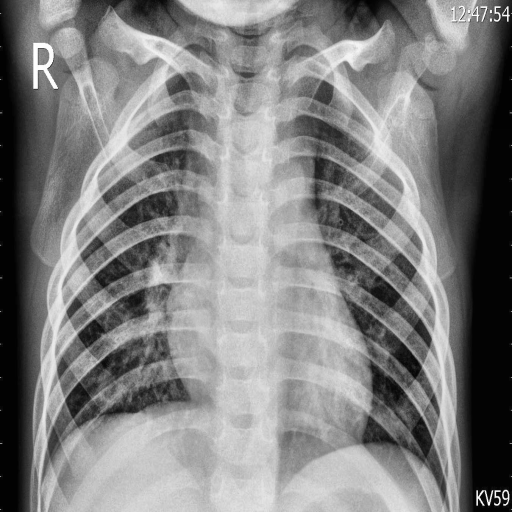
Finding: PNEUMONIA